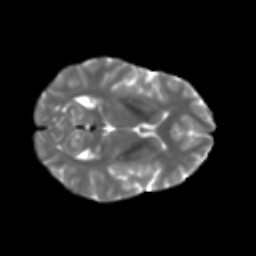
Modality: T2w
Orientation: axial
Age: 46
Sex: female
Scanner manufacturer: ge
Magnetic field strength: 3 T
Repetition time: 7.8 s
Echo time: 0.0606 s